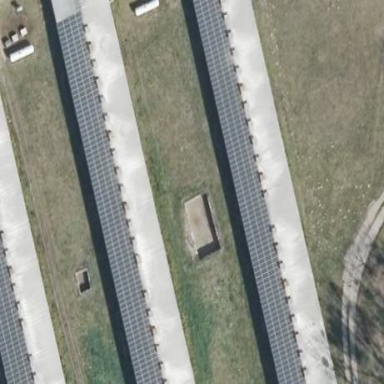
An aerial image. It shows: Small solar photovoltaic panel generator inside building.